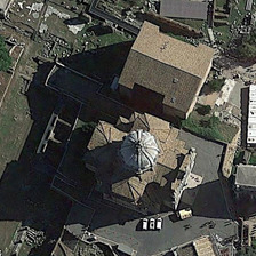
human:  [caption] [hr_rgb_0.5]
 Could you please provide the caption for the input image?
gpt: Cross shaped orange church is next to the square Church

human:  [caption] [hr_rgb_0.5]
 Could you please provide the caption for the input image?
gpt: There was a car next to the orange Church in the form of a cross

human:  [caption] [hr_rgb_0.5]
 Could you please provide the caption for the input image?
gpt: An orange Cross Church is next to a square church

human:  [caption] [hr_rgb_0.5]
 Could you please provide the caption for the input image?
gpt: An orange church in the shape of a cross is next to a square church .

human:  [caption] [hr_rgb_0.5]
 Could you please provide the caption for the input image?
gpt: There is a cross shaped car next to an orange church